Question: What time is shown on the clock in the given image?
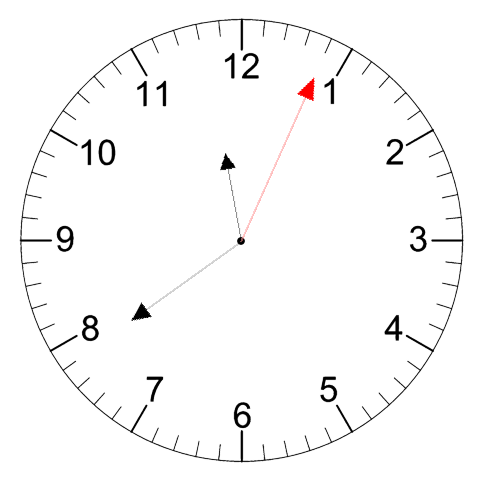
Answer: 11:39:04